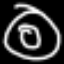
Label: donut